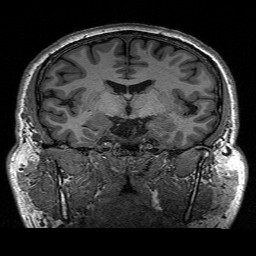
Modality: T1w
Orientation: sagittal
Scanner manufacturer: siemens
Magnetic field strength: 3 T